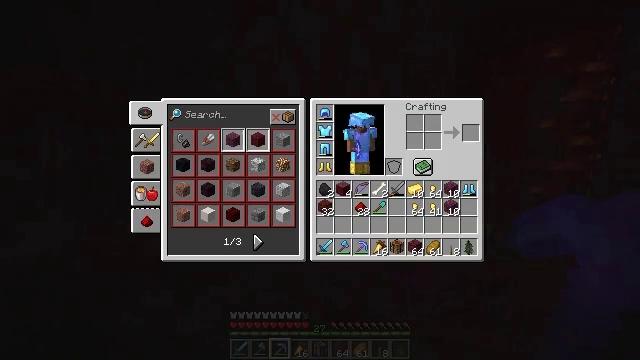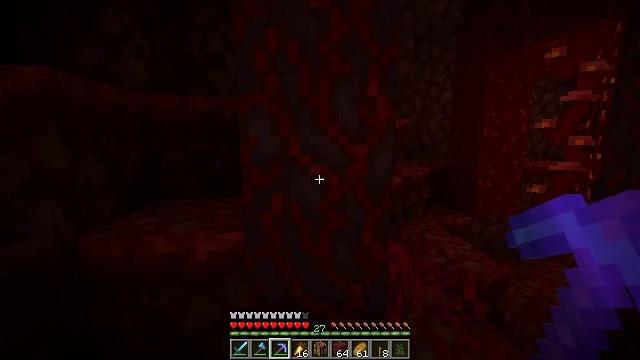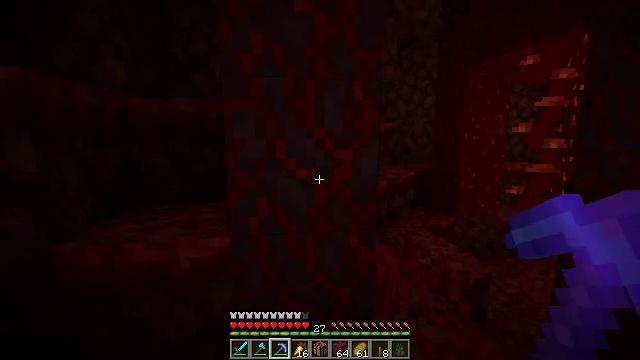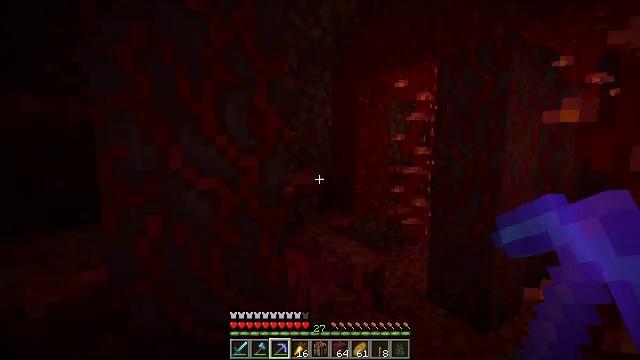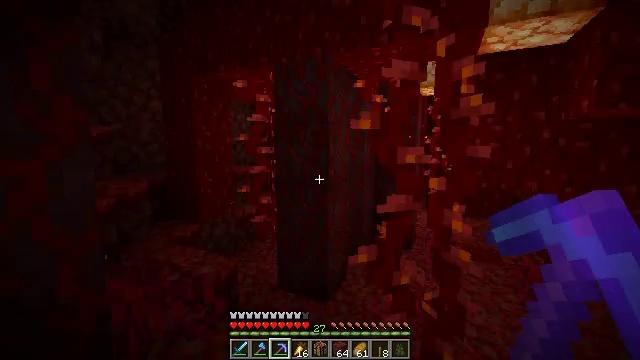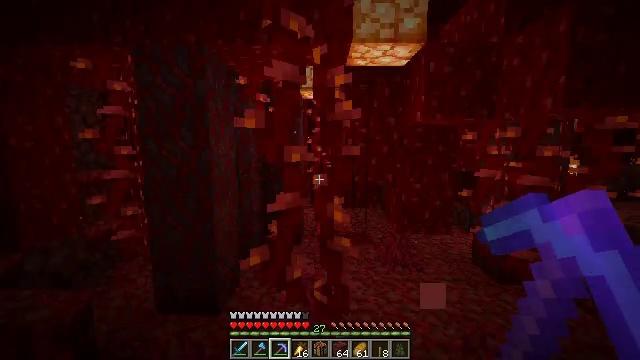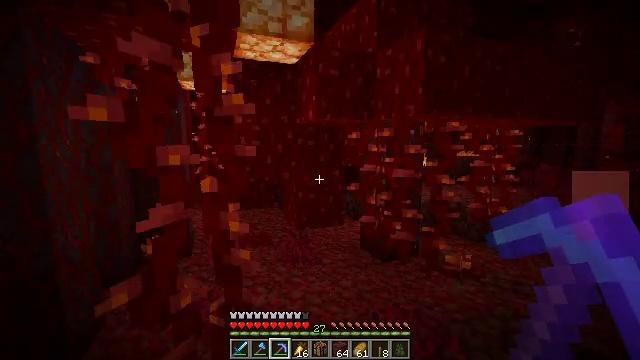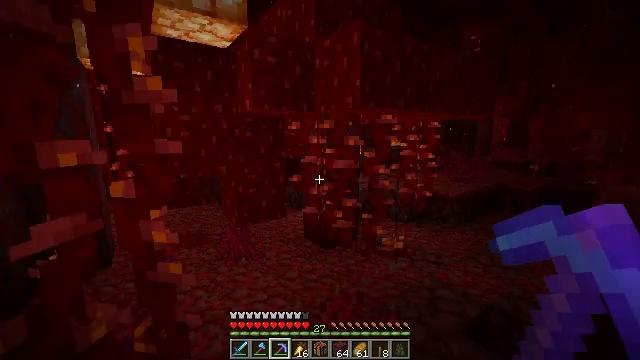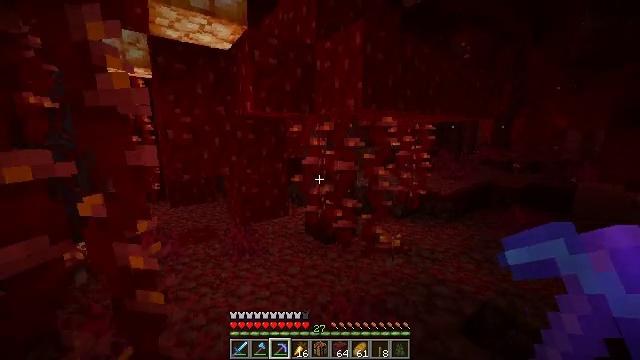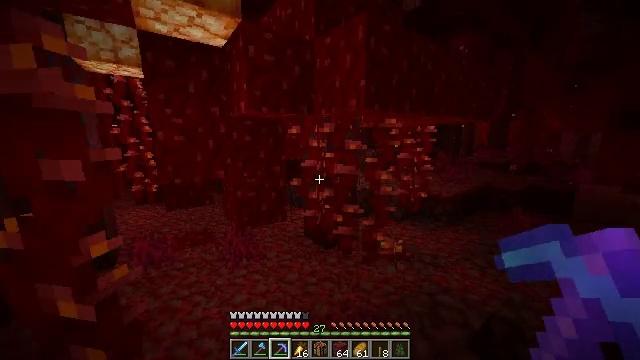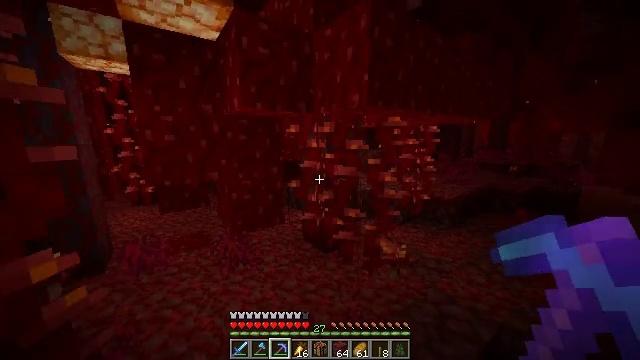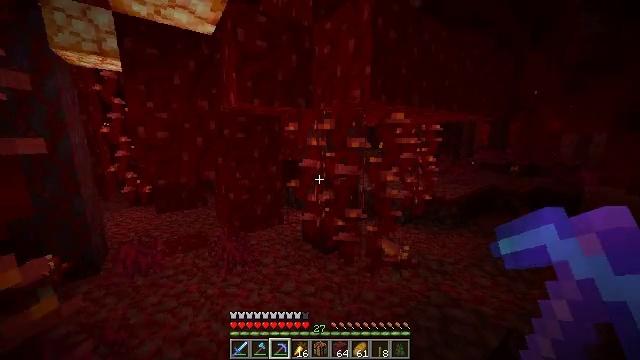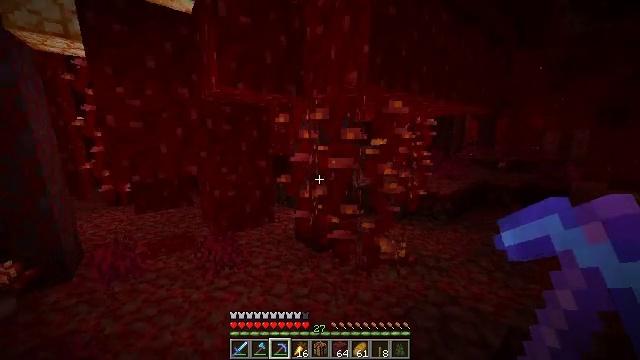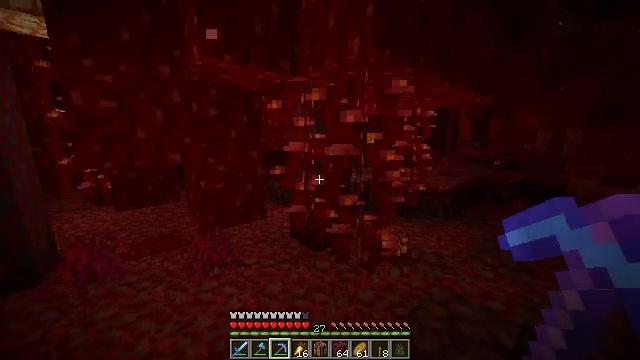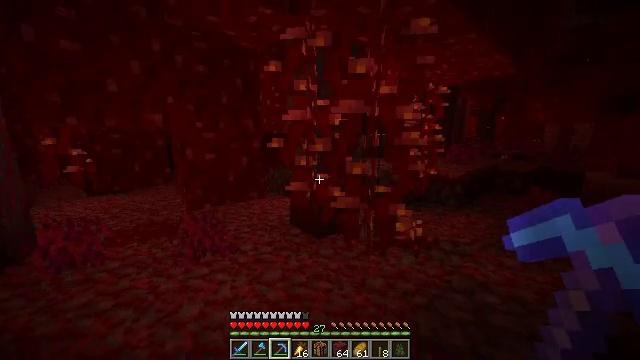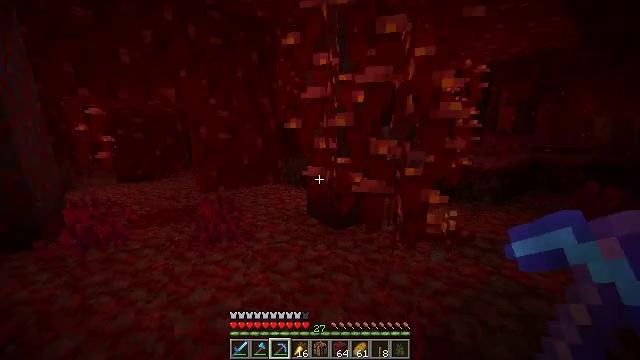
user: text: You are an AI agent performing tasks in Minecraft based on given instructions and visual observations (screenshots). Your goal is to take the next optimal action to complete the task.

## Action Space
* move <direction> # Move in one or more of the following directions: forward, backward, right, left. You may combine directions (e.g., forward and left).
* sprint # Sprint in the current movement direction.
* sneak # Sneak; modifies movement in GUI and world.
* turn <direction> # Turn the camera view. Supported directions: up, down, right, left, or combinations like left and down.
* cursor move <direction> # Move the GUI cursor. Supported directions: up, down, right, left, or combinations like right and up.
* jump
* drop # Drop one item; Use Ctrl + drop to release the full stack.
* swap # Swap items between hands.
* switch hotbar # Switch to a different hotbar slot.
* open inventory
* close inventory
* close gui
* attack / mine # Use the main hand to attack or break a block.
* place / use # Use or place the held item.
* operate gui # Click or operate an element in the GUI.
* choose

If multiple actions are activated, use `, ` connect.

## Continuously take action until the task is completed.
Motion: motion action
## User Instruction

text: Put out the fire.
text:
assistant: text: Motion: close inventory
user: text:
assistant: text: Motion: turn right, close inventory
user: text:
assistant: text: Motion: turn right and up, close inventory
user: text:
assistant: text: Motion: turn right
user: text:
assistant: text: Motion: move forward, turn right
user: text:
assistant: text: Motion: move forward, sprint, turn right
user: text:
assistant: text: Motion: move forward, sprint, turn right and down
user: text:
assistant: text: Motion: move forward, sprint, turn down
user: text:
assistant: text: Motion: move forward, sprint
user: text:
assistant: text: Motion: move forward, sprint
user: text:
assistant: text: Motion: move forward, sprint
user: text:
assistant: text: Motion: move forward, sprint, turn right
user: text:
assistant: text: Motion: move forward, sprint, turn right
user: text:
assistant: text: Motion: move forward, sprint
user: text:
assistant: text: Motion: move forward, sprint, turn left
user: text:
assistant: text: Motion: move forward, sprint, turn left and down
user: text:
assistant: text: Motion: move forward, sprint, turn left
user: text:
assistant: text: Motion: move forward, sprint, turn left
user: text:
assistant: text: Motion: move forward, sprint, turn left and up
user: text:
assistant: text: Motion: move forward, sprint, turn left
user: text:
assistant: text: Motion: move forward, sprint, turn left
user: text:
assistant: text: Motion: move forward, sprint, turn left
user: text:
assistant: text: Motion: move forward and move left, sprint
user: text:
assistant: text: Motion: move forward and move left, sprint
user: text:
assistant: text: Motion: move forward and move left, sprint
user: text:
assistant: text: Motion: move forward and move left, sprint
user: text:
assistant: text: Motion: move forward, sprint, turn right
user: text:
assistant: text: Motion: move forward, sprint, turn right
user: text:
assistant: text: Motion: move forward, sprint, turn right
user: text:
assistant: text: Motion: move forward, sprint, turn right